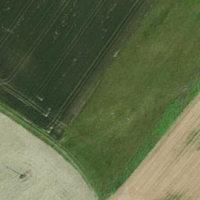
EUNIS habitat code: 52
Species observed at this site:
Fagopyrum esculentum